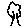
Label: tree